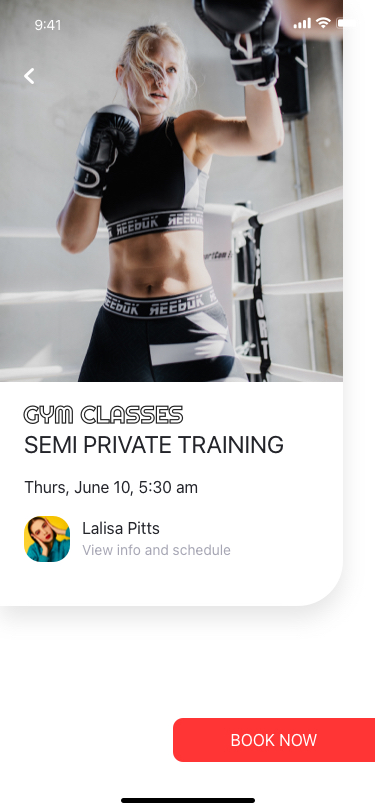
Text in this UI design:
SEMI PRIVATE TRAINING
Lalisa Pitts
View info and schedule
Thurs, June 10, 5:30 am
BOOK NOW